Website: walmart
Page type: payment
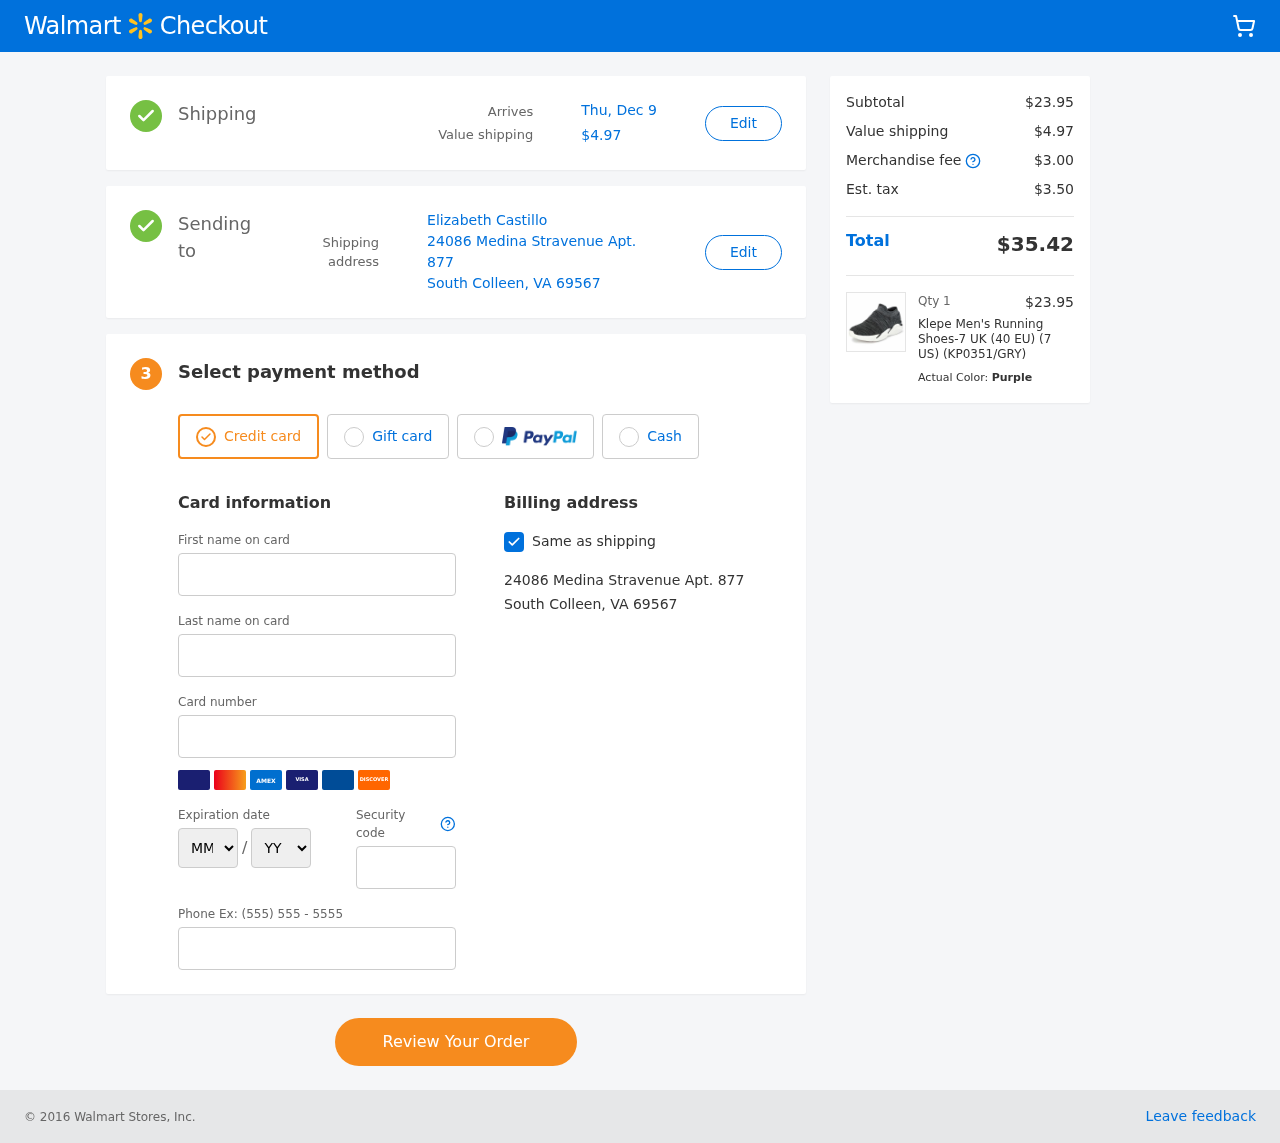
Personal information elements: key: PII_CARD_EXPIRY_MONTH
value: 05
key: PII_CARD_EXPIRY_YEAR
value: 26
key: PII_CITY_STATE_ZIP
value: South Colleen, VA 69567
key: PII_FULLNAME
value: Elizabeth Castillo
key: PII_STREET
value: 24086 Medina Stravenue Apt. 877
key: PII_FIRSTNAME
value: Elizabeth
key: PII_LASTNAME
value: Castillo
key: PII_CARD_NUMBER
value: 2242 5430 1963 3455
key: PII_CARD_CVV
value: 520
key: PII_PHONE
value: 3492510509
Product elements: key: PRODUCT1_NAME
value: Klepe Men's Running Shoes-7 UK (40 EU) (7 US) (KP0351/GRY)
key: PRODUCT1_PRICE
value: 23.95
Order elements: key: ORDER_DELIVERY_DATE
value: Thu, Dec 9
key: ORDER_SHIPPING_COST
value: $4.97
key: ORDER_SUBTOTAL
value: $23.95
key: ORDER_MERCHANDISE_FEE
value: $3.00
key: ORDER_TAX
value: $3.50
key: ORDER_TOTAL
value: $35.42
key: ORDER_NUM_ITEMS
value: Qty 1